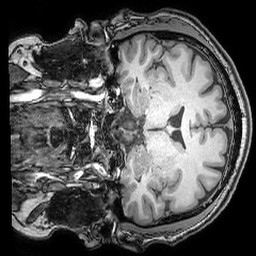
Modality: T1w
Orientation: coronal
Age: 33
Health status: ill
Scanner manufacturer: philips
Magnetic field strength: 3 T
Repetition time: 0.007 s
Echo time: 0.0035 s